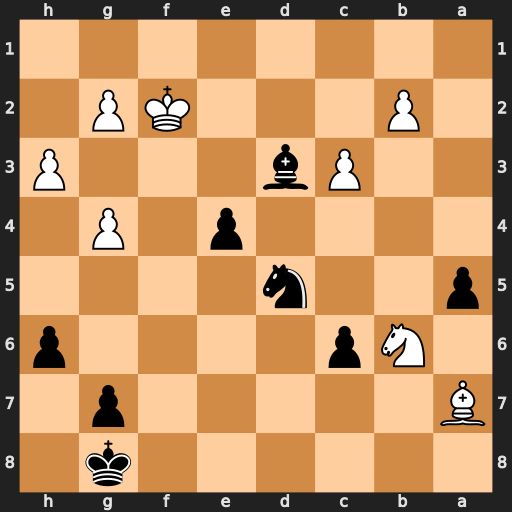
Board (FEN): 6k1/B5p1/1Np4p/p2n4/4p1P1/2Pb3P/1P3KP1/8
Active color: b
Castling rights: -
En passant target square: -
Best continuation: e3+ Kg3 e2